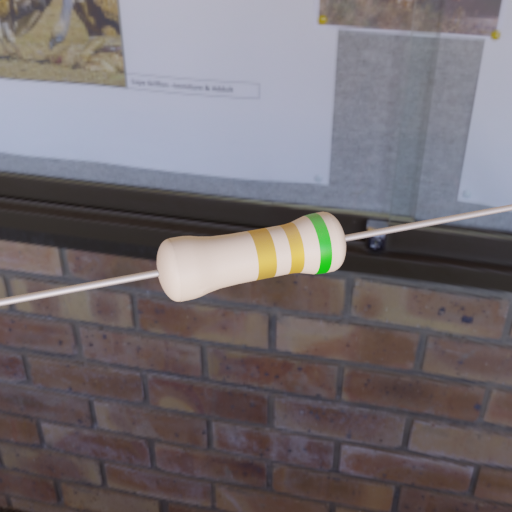
Resistor colour bands (in order): gold, gold, green